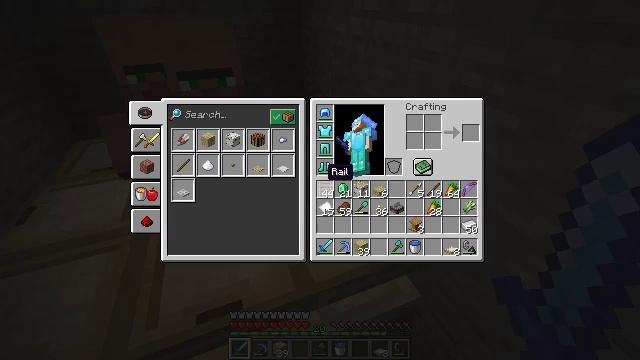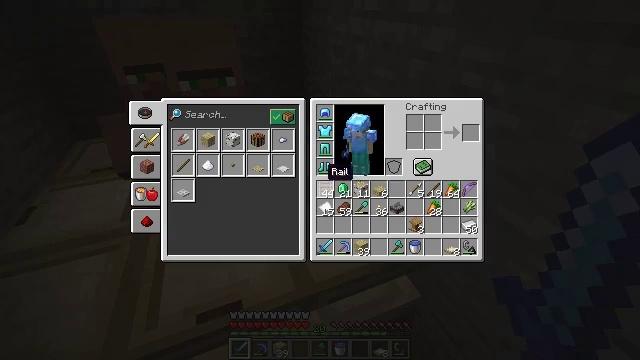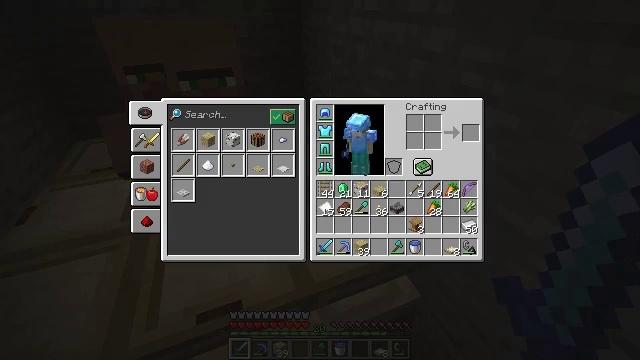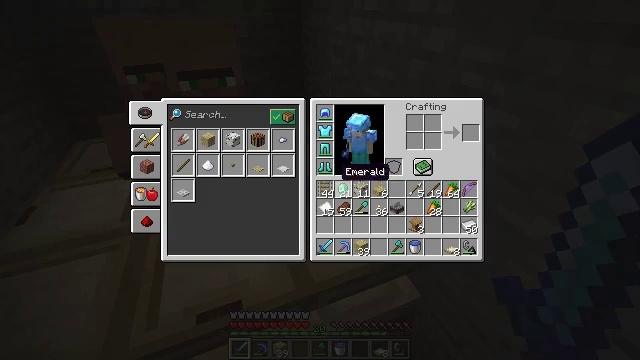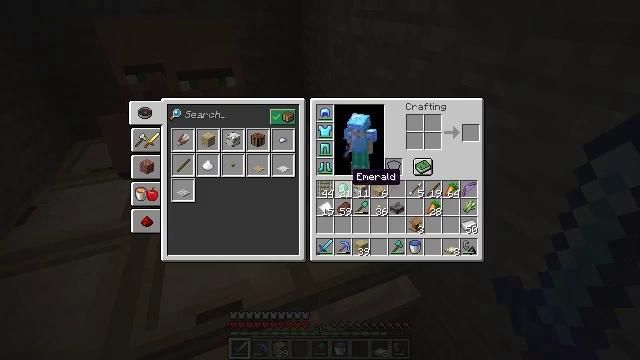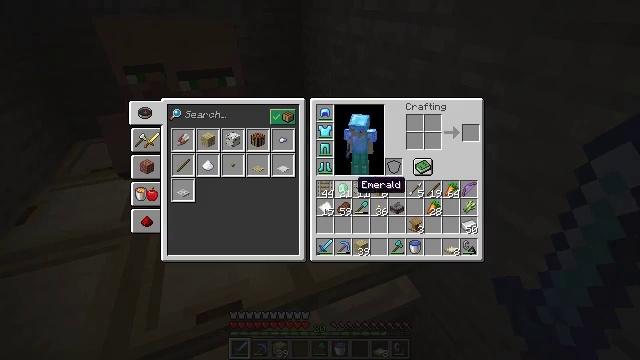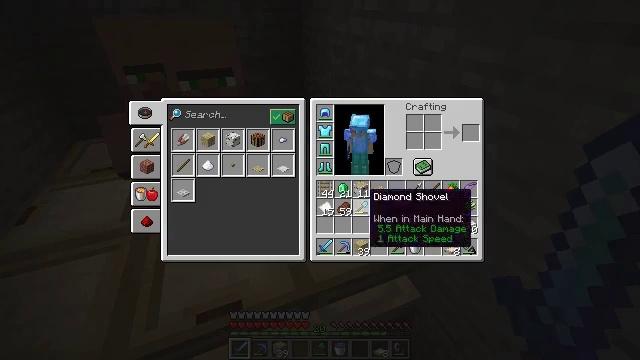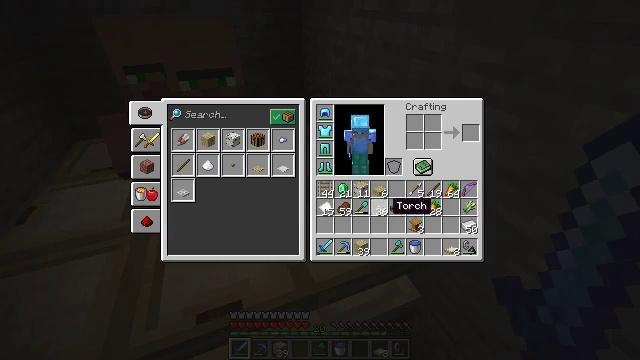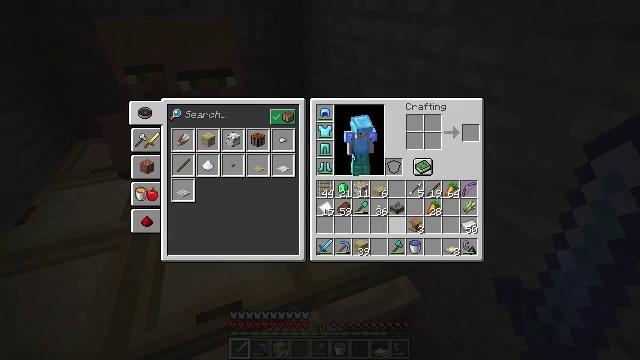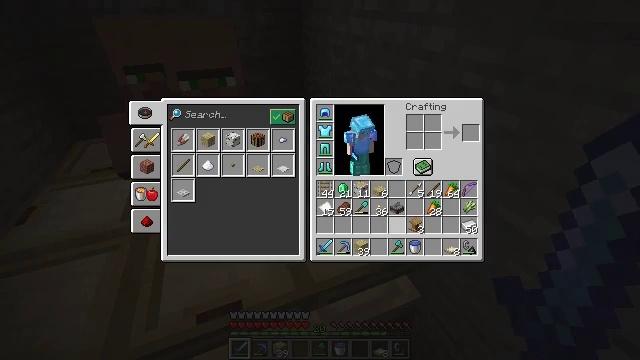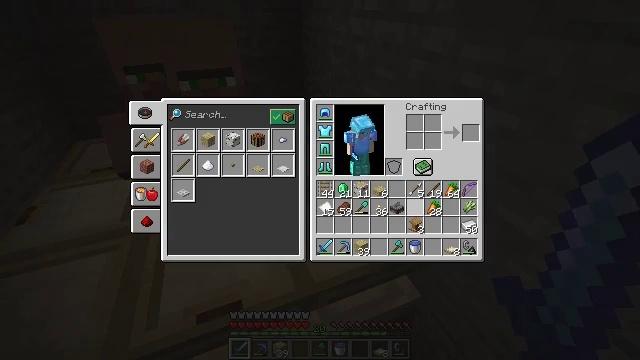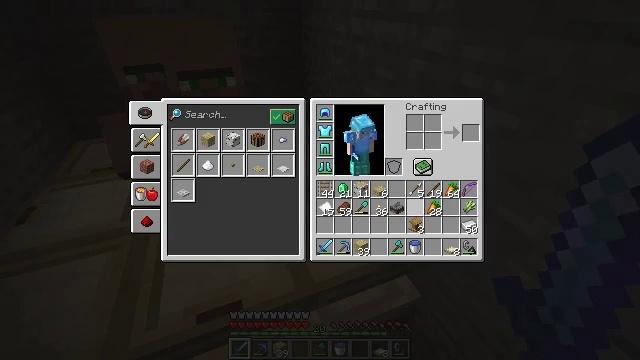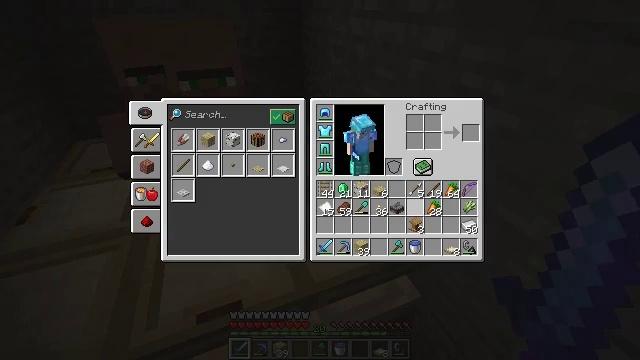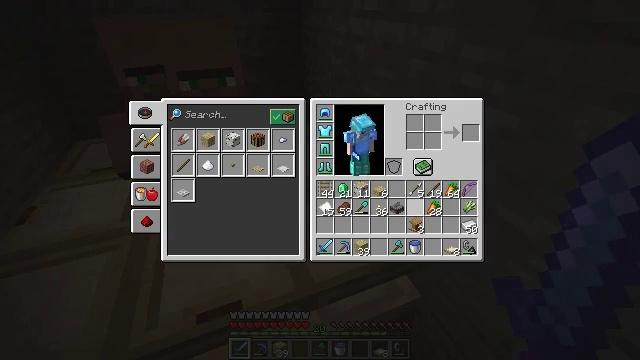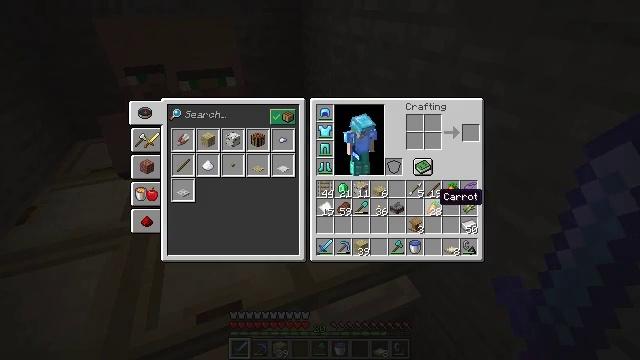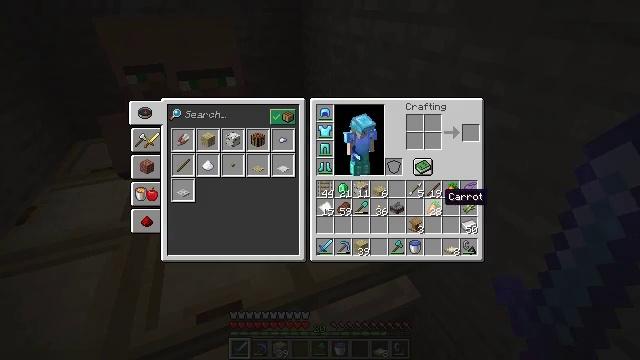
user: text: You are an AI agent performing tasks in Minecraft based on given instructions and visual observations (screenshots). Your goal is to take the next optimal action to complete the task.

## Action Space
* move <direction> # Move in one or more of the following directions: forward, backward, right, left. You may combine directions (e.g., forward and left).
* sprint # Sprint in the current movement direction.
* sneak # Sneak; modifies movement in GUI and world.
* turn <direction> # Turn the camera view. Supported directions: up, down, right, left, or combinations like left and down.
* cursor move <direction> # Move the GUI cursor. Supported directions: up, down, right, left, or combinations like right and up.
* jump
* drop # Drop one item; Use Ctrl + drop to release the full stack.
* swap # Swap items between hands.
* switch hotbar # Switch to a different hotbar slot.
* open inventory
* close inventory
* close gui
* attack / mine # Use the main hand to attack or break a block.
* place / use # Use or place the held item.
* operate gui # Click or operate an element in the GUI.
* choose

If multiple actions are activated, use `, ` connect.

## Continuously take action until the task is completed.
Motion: motion action
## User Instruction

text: Drop a carrot.
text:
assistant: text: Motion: open inventory
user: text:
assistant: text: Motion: no_op
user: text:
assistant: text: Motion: turn right
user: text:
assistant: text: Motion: turn right
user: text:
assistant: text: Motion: turn down
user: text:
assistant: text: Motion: turn right and down
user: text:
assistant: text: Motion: sprint, turn right and down
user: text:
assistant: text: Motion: sprint, turn right
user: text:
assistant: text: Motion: sprint
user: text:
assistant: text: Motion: sprint, turn right and up
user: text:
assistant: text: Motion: sprint, turn right
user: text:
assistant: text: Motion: sprint
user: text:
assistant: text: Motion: sprint
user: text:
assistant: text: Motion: sprint, turn right
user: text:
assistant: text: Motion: sprint
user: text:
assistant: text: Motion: sprint
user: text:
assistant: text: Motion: sprint
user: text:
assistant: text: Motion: sprint
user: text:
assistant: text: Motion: sprint, drop
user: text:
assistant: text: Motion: sprint, drop
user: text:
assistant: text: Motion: sprint
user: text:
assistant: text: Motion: sprint
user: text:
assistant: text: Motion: sprint
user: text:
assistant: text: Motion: sprint
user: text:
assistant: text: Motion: sprint, drop
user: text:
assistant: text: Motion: sprint, drop
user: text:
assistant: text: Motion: sprint, drop
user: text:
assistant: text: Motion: sprint, drop
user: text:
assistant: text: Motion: sprint
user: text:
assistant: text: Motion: no_op